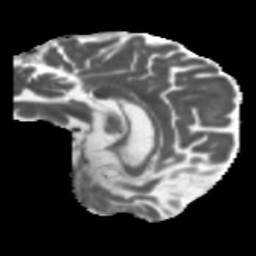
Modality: MD
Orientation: sagittal
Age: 60
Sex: male
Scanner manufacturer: siemens
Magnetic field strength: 3 T
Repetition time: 5.47 s
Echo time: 0.0854 s